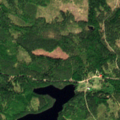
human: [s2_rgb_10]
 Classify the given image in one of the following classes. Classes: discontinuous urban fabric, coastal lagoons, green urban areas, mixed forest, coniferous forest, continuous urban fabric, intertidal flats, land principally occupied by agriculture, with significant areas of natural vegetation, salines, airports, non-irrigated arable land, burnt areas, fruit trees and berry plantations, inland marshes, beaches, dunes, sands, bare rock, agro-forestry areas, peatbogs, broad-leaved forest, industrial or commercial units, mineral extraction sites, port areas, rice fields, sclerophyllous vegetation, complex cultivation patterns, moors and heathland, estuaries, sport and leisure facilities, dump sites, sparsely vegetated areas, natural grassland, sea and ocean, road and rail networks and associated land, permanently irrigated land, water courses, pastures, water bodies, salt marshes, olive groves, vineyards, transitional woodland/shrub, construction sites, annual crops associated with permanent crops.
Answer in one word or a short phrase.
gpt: coniferous forest, mixed forest, transitional woodland/shrub